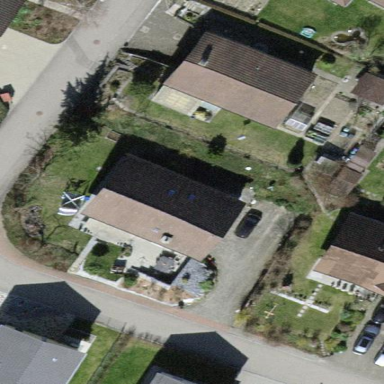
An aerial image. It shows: Detached building with gabled roof.